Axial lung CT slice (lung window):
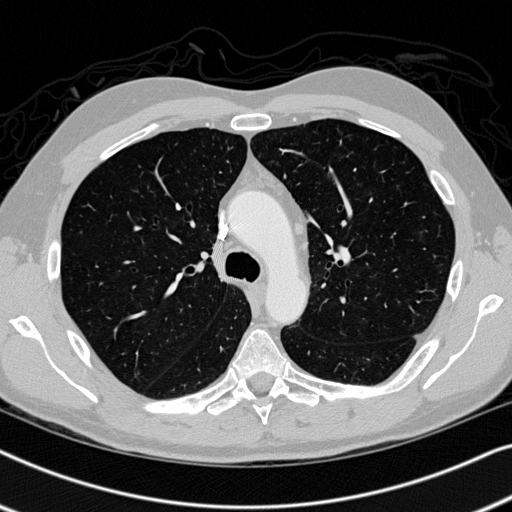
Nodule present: no